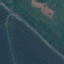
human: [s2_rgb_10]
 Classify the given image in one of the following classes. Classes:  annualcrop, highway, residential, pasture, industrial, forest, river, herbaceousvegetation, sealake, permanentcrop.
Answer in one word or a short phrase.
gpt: Highway